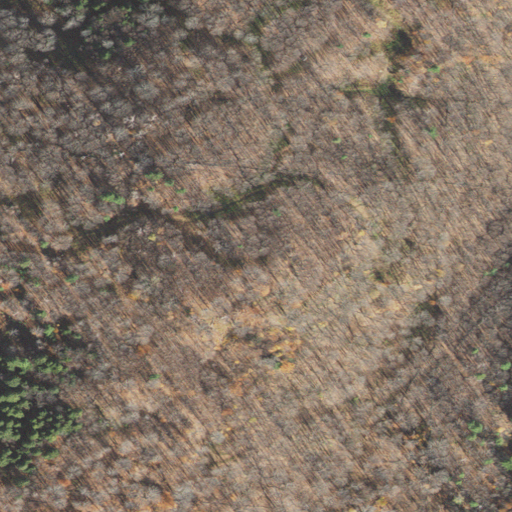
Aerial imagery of mountain in Vermont named Blood Hill containing deciduous forest and mixed forest